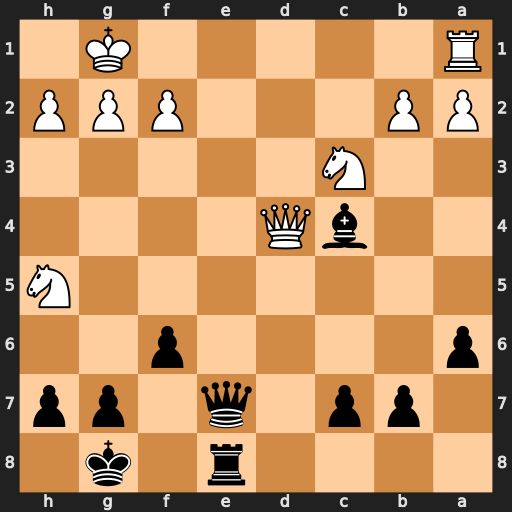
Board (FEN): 4r1k1/1pp1q1pp/p4p2/7N/2bQ4/2N5/PP3PPP/R5K1
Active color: b
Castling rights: -
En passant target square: -
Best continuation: Qe1+ Rxe1 Rxe1#